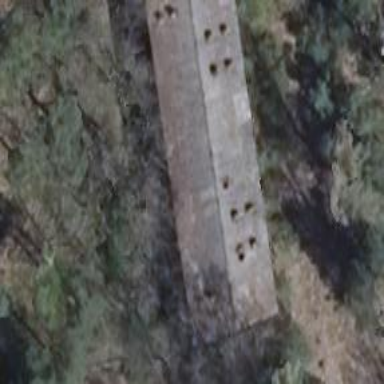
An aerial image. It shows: Partly ruinous building in state of ruins.